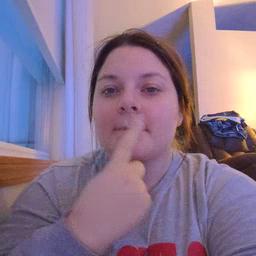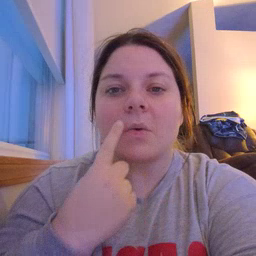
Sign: mouth